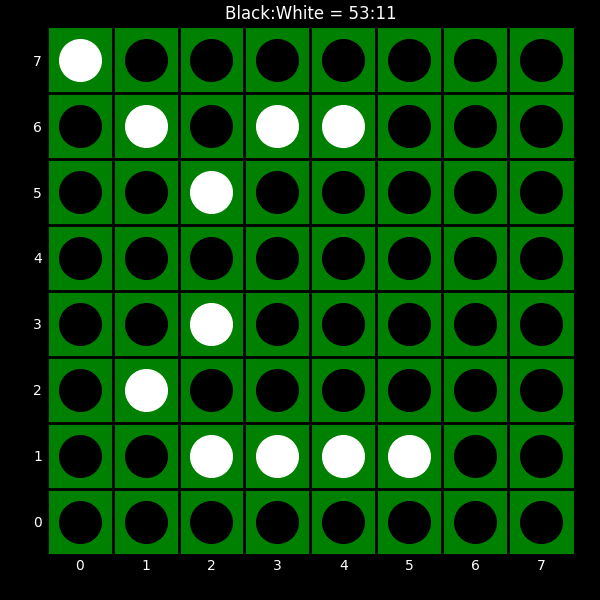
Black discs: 53
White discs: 11